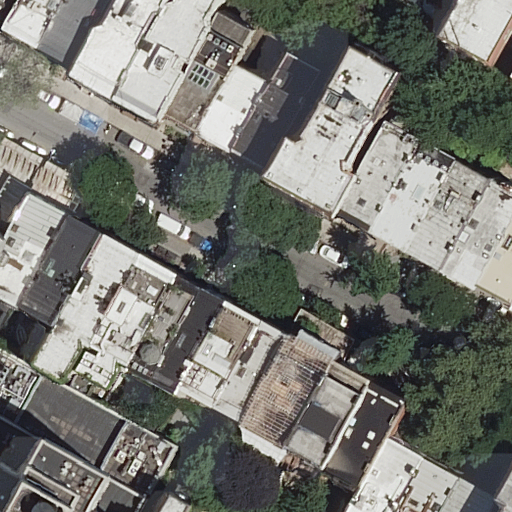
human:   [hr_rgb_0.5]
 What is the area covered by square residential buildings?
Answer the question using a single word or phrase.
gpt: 0m2

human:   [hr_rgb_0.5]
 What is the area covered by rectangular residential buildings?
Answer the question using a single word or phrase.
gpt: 3464m2

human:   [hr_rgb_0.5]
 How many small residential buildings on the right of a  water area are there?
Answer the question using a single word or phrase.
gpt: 0

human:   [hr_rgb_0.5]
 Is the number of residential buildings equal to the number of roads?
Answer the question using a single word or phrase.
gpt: no

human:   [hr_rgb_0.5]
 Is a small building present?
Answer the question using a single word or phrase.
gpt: yes

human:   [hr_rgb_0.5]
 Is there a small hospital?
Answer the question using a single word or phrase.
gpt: yes

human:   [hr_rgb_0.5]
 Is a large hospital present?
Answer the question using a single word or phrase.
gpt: no

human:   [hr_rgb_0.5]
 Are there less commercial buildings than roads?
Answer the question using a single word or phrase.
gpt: yes

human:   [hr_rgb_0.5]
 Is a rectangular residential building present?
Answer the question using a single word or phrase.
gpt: yes

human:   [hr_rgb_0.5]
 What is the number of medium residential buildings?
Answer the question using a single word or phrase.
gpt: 26

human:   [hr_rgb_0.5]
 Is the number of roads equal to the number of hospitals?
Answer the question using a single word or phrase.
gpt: yes

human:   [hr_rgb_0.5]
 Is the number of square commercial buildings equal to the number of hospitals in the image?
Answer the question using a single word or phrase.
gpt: no

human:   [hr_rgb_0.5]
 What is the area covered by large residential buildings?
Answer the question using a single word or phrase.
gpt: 0m2

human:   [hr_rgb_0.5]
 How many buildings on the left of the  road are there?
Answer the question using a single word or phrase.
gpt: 15

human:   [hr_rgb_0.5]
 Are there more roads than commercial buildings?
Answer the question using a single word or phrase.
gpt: yes

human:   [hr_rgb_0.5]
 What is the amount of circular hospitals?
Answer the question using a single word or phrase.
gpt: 0

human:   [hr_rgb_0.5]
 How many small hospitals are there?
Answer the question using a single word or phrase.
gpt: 1

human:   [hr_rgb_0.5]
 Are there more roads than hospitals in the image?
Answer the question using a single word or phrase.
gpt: no

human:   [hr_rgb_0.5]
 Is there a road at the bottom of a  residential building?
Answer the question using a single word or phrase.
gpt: yes

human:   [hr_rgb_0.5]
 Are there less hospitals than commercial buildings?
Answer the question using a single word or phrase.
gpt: no

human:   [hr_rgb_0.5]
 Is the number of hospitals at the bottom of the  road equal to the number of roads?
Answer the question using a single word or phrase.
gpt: no

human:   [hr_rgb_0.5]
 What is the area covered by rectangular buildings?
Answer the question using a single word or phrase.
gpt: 3464m2

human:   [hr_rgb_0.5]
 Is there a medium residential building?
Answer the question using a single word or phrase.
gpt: yes

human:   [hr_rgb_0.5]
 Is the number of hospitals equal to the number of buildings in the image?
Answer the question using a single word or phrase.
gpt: no

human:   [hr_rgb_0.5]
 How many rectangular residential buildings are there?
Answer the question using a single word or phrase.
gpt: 30

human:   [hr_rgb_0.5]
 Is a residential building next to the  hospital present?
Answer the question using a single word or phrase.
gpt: yes

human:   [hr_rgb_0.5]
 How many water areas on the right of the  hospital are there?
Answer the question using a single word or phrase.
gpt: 0

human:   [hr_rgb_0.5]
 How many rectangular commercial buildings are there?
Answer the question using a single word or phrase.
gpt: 0

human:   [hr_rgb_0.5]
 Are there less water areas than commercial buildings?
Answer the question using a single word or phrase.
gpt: no

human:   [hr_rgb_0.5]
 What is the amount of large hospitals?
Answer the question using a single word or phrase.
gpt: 0

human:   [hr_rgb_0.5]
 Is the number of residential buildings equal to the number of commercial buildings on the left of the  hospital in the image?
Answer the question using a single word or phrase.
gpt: no

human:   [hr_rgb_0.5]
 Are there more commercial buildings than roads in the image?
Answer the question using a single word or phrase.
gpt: no

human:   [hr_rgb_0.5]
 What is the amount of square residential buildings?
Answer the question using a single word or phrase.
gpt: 0

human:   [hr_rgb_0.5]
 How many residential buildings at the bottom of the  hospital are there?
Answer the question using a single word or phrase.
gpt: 14

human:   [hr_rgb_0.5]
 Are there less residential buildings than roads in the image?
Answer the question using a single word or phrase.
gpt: no

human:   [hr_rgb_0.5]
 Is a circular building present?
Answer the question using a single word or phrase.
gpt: no